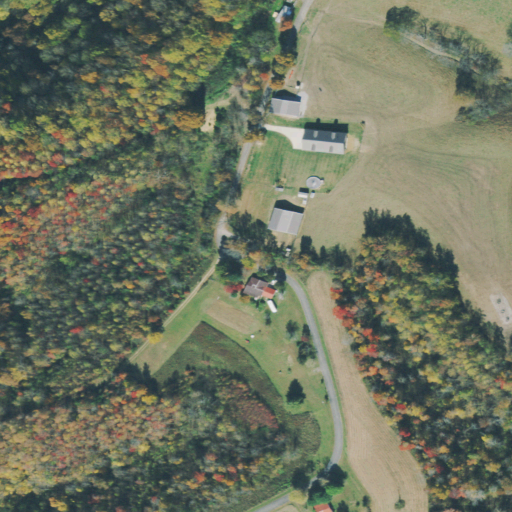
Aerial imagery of ridge(s) in Tennessee named Goolsby Ridge containing deciduous forest, pasture, open development, and low intensity development